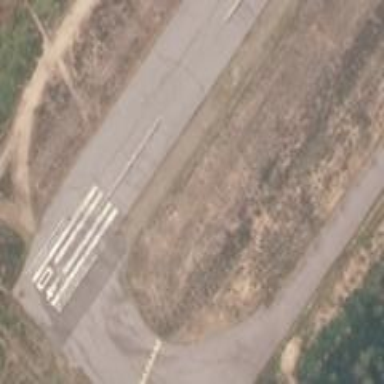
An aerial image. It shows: Asphalt taxiway in the airport.